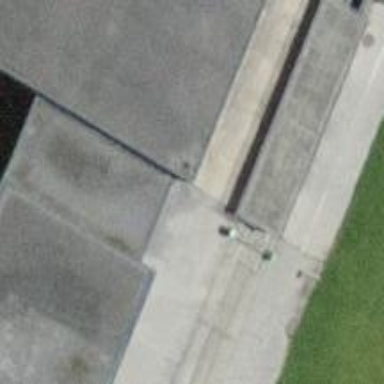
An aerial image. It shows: Asphalt path with no sidewalk.